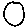
Label: moon